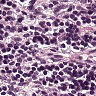
Metastatic tissue present: no